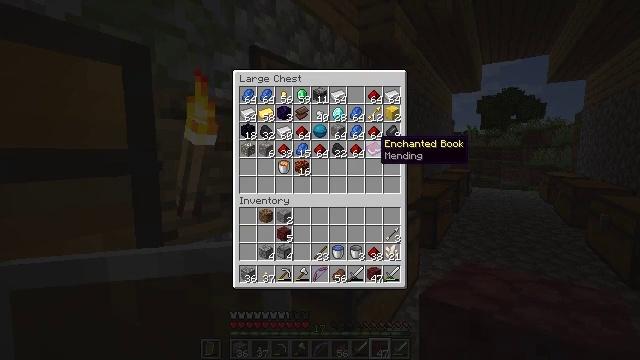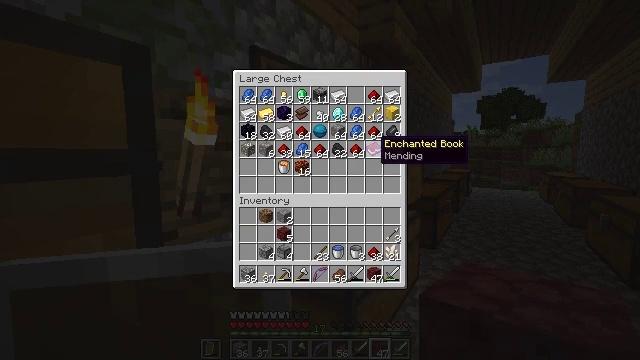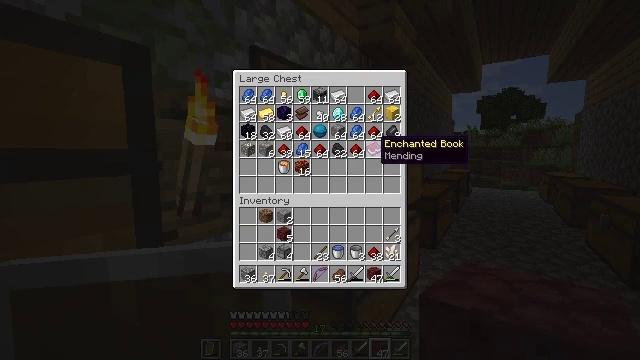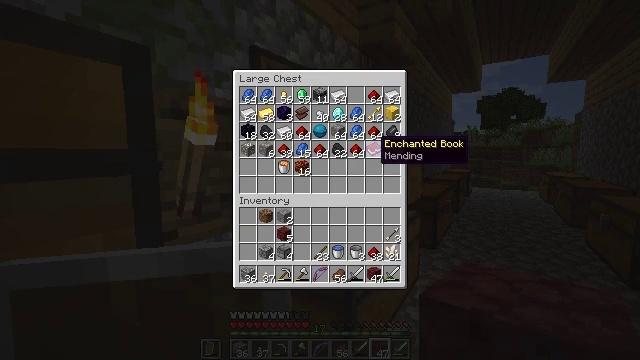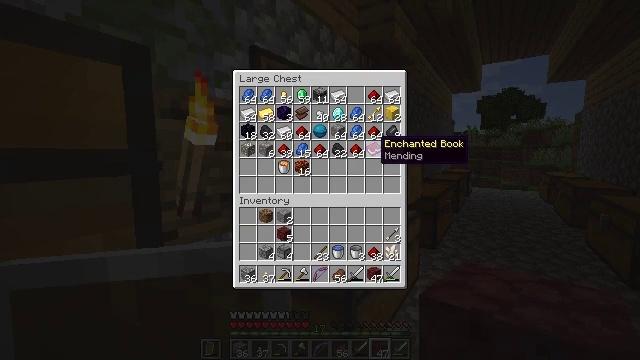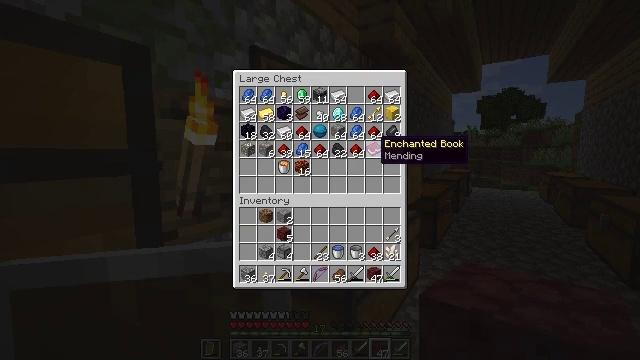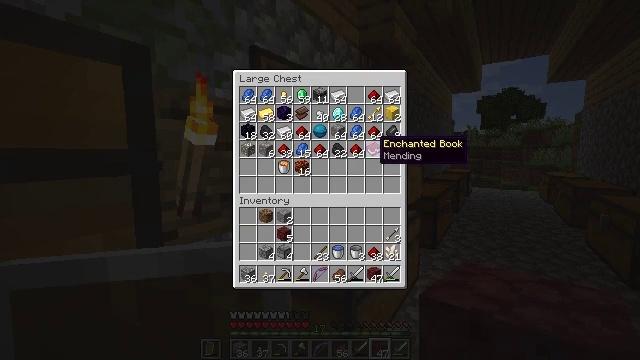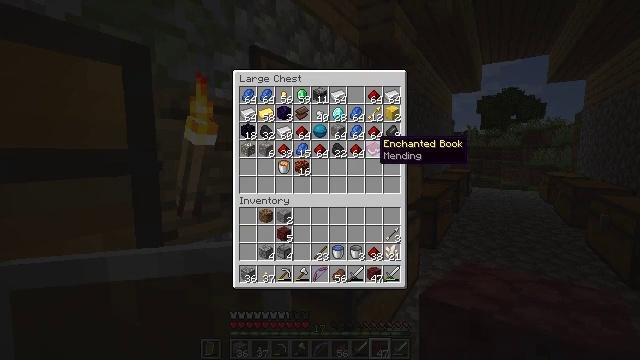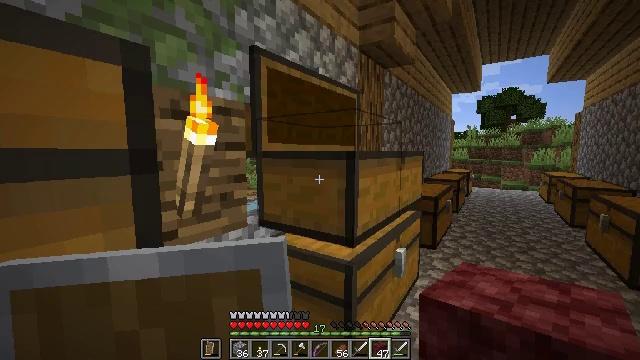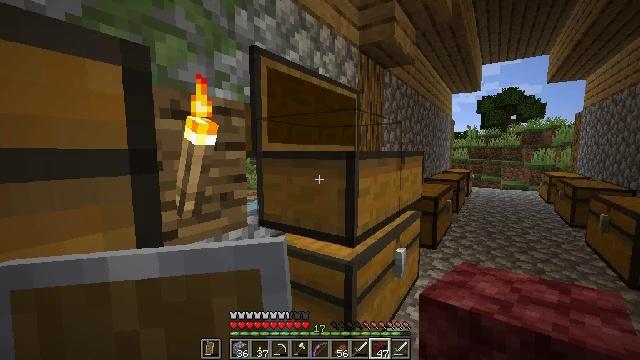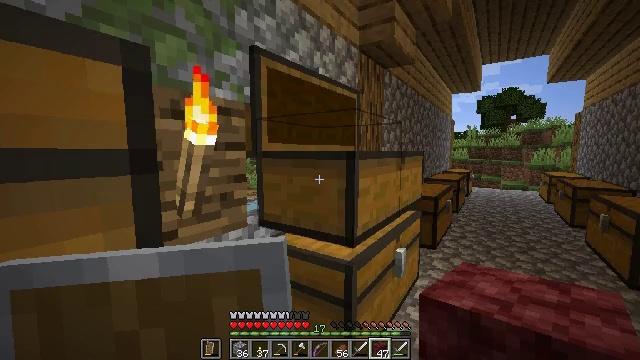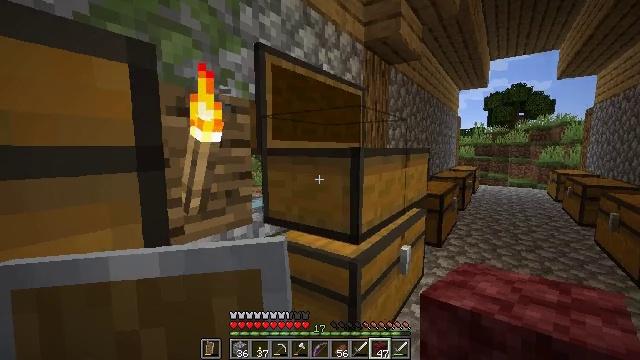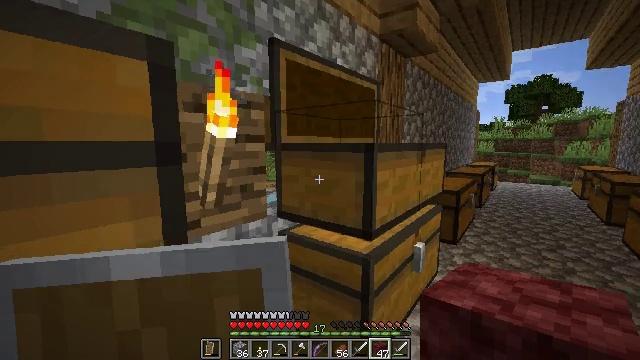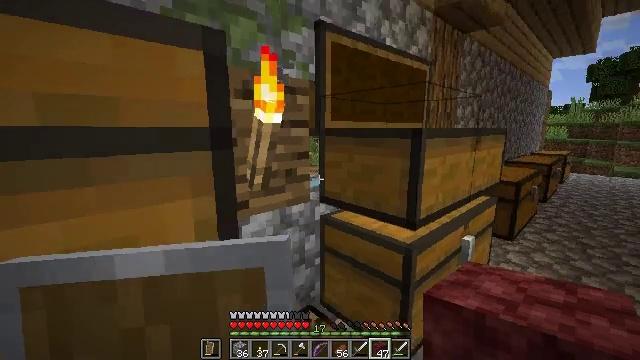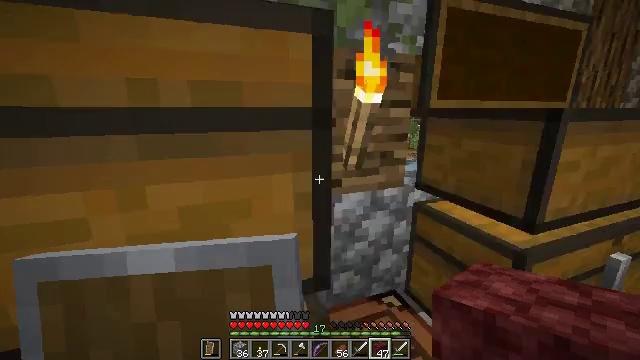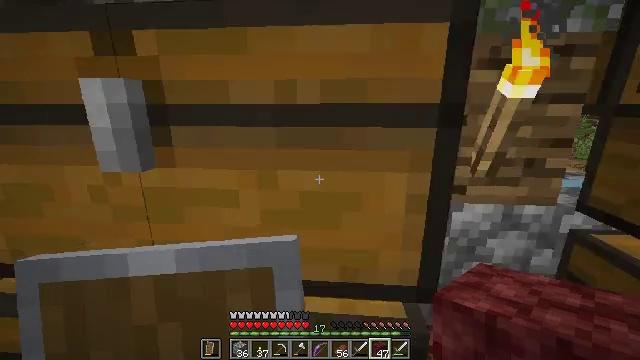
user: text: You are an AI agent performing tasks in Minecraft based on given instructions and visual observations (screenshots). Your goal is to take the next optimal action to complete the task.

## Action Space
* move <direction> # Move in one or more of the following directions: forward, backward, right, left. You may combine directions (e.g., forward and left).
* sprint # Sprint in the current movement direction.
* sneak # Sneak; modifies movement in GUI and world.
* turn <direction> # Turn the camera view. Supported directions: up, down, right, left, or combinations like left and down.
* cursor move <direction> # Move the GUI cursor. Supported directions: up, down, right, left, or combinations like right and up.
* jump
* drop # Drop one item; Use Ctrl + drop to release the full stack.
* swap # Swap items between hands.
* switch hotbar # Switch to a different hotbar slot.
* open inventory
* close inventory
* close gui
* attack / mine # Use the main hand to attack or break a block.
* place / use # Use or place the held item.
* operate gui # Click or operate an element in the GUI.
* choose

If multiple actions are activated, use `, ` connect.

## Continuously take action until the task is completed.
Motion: motion action
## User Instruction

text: Open the crafting table to create a stone button.
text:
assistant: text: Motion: no_op
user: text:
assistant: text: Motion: no_op
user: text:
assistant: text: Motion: no_op
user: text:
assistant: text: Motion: no_op
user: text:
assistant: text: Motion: no_op
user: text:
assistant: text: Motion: no_op
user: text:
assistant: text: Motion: no_op
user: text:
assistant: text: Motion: open inventory
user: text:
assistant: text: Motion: open inventory
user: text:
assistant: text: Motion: open inventory
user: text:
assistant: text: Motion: turn left, open inventory
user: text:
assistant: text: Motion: turn left and down
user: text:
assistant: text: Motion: turn left and down
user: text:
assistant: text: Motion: turn left and down
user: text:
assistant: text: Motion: turn left
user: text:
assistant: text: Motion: turn left
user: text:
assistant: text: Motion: turn left
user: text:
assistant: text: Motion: turn left
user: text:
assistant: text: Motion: turn left
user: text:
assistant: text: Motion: turn left
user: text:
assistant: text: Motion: no_op
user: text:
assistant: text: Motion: no_op
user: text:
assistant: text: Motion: no_op
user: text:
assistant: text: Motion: turn left
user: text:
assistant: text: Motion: no_op
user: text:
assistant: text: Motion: no_op
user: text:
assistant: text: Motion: no_op
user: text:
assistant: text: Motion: use / place
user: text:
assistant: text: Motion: move forward, use / place
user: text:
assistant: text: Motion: move forward, use / place